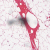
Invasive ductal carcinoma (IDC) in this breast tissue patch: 0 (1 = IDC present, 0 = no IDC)